Question: I am trying to create an ionic app on Mac.
I followed the instructions on ionic's website to create a basic app and was able to run it in the browser but when I run "ionic build ios" I get following error. I cannot find a log file or any other error to debug this. How do I go about fixing this?

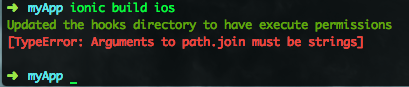
Answer: ok, after lot of looking and searching I figured my npm install was messed up.
Part of my installs were in /usr/local and few of them were in /User/user.name/npm folders. /Users/user.name/npm was set in the npm config prefix.
I had two installs of cordova, one on each folder above. Some how the cordova from /usr/local was getting used to create the project and that was the old version.
To fix the problem, I uninstalled all my global npm installs and pointed my npm config prefix to /usr/local and gave myself execute permission on that folder. Everything is working now.
Here is the video that explains how to do it: <URL>